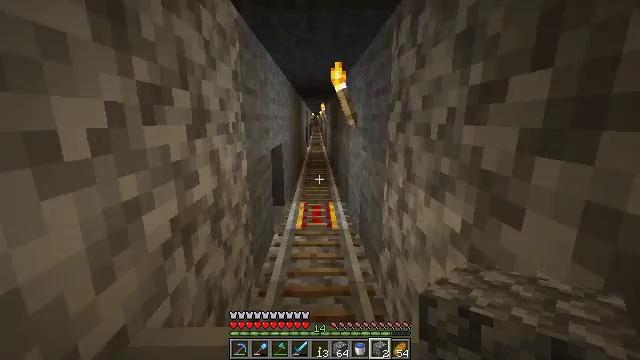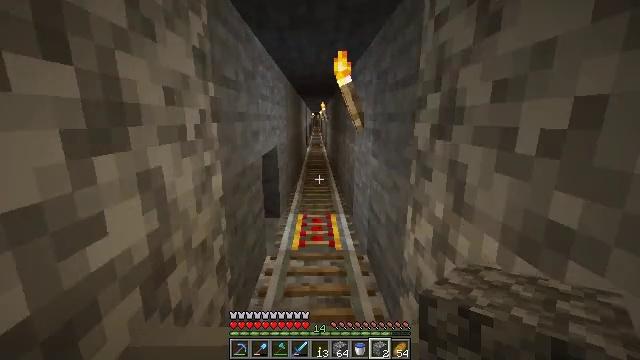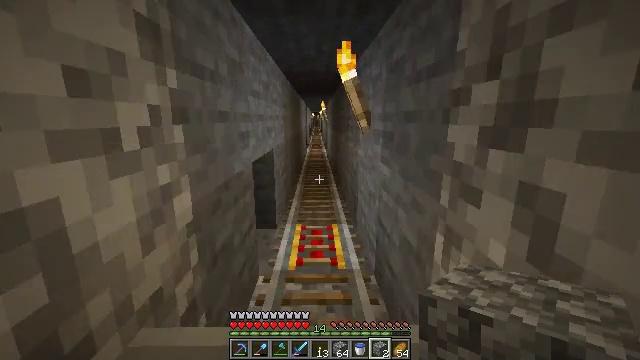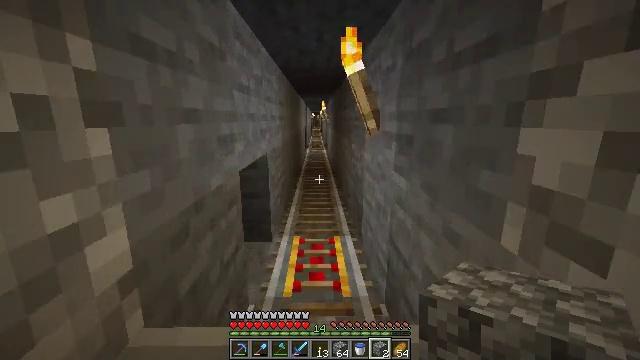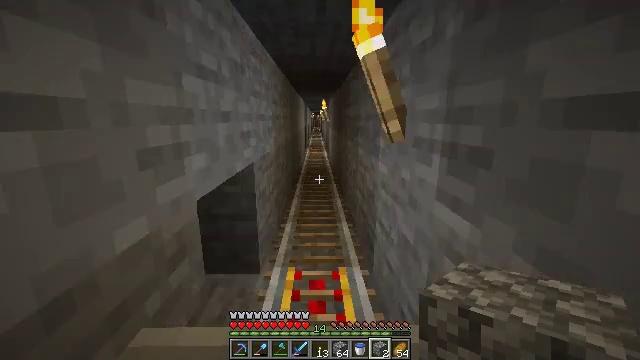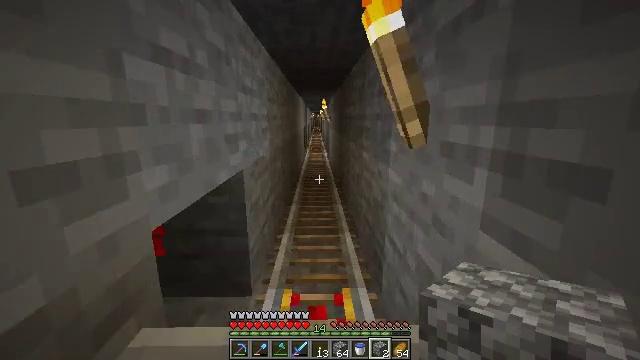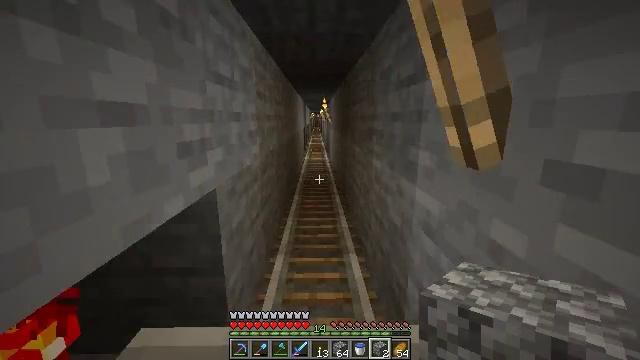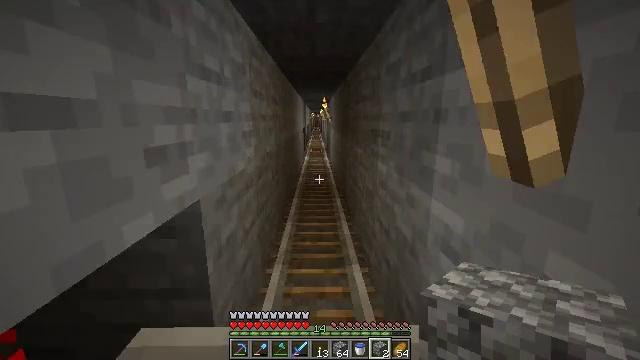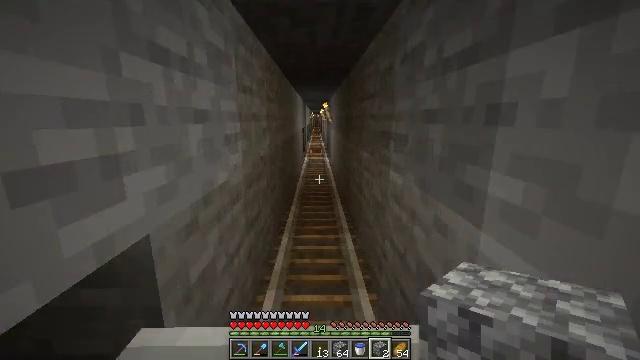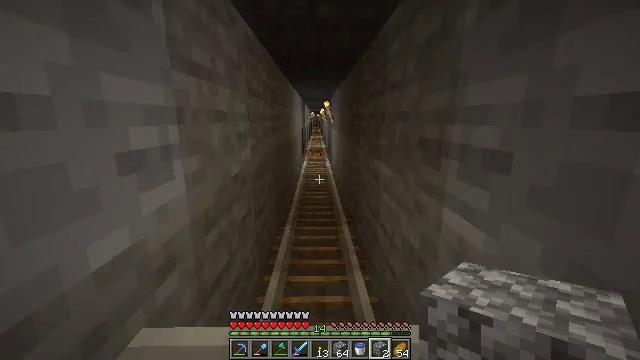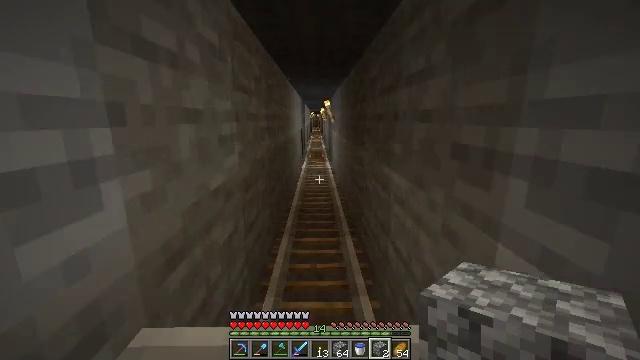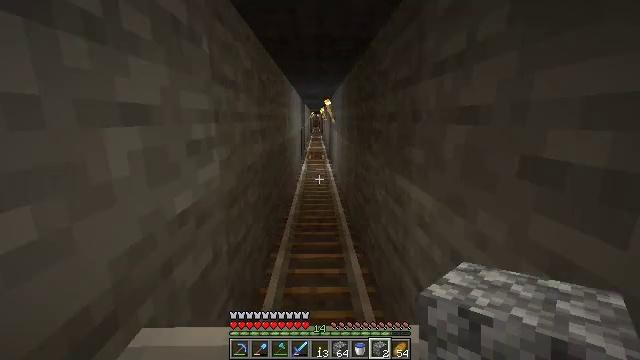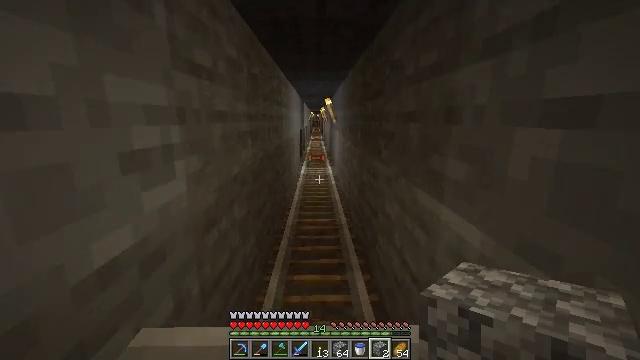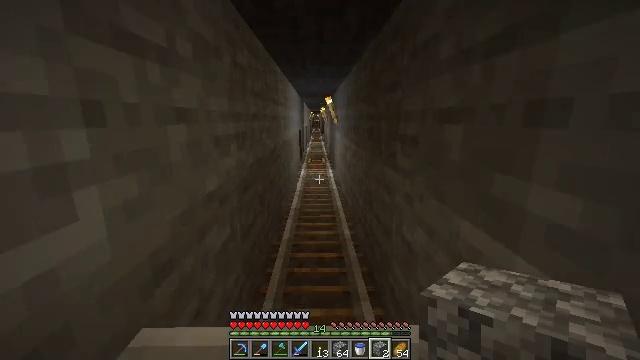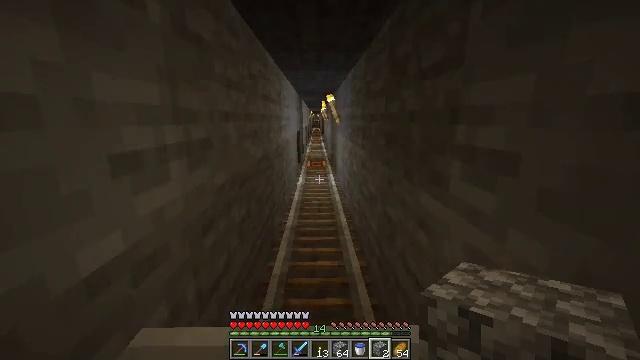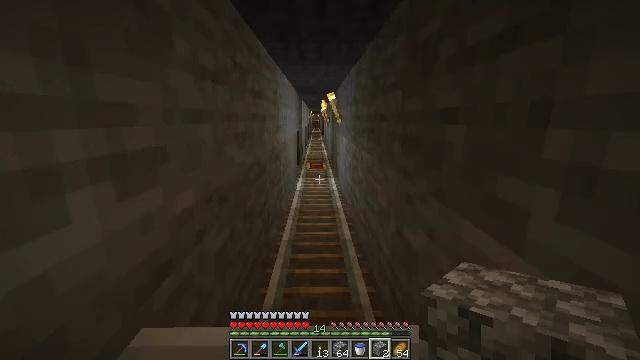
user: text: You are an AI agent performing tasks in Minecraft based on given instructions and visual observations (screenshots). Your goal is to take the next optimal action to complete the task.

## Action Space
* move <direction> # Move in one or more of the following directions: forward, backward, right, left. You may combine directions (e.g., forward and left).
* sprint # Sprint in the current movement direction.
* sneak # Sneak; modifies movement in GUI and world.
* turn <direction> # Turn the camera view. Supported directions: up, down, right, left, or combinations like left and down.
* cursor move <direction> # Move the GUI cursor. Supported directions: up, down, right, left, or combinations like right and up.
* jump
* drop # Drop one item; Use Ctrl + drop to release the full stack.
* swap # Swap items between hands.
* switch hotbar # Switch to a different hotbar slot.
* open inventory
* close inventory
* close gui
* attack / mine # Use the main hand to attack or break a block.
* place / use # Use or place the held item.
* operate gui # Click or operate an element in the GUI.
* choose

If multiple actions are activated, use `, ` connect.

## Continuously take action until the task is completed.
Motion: motion action
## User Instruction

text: Remove an iron nugget from the inventory.
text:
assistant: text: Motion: no_op
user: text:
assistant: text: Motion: no_op
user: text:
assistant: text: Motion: no_op
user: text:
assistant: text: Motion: no_op
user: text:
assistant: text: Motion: no_op
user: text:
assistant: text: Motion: no_op
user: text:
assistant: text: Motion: no_op
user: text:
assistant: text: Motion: no_op
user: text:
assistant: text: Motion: no_op
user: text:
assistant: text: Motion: no_op
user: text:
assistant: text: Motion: no_op
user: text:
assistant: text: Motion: no_op
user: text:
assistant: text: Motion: no_op
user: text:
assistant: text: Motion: no_op
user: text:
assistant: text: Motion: no_op
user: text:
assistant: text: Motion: no_op
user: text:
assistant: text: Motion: no_op
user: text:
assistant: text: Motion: no_op
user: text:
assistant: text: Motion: no_op
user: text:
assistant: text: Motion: no_op
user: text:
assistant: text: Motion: no_op
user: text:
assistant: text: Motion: no_op
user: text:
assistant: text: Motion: no_op
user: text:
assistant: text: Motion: no_op
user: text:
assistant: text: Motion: no_op
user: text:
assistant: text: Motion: no_op
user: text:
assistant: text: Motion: no_op
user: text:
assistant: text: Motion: no_op
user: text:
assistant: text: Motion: no_op
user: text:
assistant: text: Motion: no_op